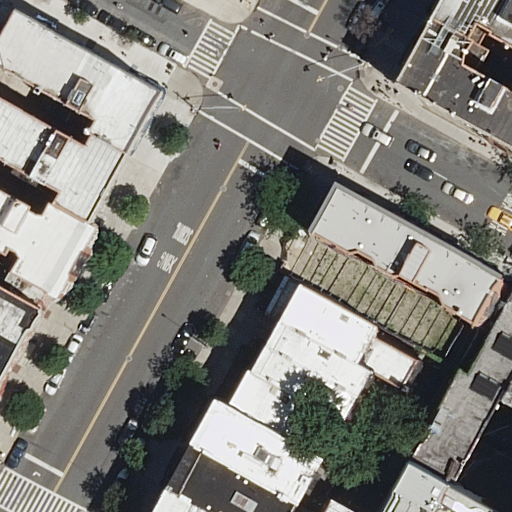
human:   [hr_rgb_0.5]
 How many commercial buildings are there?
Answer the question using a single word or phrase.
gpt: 0

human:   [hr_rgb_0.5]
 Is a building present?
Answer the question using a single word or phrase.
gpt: yes

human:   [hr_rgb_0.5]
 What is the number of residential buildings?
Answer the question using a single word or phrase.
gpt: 20

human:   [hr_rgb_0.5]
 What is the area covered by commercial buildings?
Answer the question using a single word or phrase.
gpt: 0m2

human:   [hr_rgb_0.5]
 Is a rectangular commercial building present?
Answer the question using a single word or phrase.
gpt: no

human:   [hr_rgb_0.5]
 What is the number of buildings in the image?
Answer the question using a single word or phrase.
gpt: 20

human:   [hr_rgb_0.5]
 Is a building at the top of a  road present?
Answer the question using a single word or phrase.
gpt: yes

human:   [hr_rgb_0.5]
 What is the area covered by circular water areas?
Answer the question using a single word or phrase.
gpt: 0m2

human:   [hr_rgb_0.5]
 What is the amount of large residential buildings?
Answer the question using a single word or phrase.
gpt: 0

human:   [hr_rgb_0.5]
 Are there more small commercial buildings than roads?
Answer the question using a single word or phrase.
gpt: no

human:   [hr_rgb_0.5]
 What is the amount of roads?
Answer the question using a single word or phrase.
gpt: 19

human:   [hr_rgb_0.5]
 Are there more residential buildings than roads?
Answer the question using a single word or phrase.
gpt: yes

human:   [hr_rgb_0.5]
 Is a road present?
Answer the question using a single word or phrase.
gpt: yes

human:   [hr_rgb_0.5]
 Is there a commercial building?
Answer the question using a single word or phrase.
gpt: no

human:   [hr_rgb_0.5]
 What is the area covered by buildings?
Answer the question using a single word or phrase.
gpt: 3120m2

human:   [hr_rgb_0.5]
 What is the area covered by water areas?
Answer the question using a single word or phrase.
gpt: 0m2

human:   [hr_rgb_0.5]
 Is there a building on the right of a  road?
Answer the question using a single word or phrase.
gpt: yes

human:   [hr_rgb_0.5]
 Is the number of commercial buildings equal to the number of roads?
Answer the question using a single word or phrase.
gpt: no

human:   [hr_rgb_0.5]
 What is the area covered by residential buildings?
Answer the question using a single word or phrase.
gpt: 3120m2

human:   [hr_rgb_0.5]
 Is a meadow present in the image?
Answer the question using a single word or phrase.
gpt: no

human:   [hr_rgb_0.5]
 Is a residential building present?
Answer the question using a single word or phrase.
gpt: yes

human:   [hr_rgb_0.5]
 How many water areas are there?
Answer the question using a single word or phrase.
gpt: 0

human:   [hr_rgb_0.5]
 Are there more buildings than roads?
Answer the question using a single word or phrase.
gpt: yes

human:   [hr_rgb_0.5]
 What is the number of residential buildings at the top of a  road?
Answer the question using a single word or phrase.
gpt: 14

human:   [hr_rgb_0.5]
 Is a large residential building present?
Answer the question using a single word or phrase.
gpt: no

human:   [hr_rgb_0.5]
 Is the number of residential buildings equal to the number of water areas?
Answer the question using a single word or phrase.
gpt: no

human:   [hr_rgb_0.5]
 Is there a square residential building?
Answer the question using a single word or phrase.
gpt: no

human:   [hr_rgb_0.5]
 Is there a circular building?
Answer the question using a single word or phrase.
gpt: no

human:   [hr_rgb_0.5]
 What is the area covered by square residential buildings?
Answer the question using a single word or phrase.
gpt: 0m2

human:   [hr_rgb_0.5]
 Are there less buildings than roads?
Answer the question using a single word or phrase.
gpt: no

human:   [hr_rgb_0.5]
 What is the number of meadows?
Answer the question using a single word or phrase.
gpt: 0

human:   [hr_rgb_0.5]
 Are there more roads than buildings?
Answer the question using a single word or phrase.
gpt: no

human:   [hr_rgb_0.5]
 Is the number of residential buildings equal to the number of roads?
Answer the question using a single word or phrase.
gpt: no

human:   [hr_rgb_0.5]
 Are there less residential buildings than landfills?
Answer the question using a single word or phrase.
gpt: no

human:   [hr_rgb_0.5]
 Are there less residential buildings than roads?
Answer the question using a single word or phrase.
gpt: no

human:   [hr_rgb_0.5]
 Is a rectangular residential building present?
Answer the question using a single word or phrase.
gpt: yes

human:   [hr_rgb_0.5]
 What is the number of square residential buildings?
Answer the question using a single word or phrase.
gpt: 0

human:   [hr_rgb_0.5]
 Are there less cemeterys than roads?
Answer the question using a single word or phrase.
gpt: yes

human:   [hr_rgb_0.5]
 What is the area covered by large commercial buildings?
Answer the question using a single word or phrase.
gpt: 0m2

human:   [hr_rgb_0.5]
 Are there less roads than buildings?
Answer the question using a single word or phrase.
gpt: yes

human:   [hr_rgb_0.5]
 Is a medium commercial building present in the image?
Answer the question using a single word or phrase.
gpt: no

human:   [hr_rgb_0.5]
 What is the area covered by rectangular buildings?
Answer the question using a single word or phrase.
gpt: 1468m2

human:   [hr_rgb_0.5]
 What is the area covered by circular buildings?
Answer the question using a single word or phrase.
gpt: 0m2

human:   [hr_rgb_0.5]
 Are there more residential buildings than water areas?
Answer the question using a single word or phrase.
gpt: yes

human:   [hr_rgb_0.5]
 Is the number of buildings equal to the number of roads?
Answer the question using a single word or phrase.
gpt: no

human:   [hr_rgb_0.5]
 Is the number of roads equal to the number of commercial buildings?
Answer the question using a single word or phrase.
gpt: no

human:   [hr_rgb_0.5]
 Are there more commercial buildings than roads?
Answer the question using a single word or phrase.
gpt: no

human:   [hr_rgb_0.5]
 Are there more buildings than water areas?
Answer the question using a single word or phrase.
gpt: yes

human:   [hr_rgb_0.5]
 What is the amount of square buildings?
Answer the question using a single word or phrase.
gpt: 0

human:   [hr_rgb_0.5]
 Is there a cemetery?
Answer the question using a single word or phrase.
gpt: no

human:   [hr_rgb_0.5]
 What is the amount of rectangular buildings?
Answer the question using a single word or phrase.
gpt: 14

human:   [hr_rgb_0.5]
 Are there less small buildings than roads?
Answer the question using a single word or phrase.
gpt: yes

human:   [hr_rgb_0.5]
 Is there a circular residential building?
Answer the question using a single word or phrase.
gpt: no

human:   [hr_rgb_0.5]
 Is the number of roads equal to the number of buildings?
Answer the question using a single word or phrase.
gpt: no

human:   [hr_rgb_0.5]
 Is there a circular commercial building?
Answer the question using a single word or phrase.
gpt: no

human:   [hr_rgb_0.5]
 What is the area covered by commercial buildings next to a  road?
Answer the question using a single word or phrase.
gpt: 0m2

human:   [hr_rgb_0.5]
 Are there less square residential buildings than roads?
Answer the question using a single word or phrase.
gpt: yes

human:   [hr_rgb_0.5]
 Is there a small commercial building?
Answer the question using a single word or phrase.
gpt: no

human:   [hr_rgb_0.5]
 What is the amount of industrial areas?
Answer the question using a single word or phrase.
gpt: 0

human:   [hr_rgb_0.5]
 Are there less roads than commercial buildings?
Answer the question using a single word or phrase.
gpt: no

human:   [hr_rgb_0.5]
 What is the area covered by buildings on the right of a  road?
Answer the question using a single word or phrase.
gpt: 2419m2

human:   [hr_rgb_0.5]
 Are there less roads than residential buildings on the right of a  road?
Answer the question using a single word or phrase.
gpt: no

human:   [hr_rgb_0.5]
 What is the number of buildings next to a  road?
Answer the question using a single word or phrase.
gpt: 20

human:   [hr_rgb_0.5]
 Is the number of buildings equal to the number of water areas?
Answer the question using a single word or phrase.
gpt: no